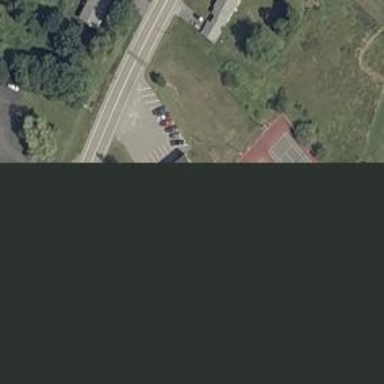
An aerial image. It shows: School.